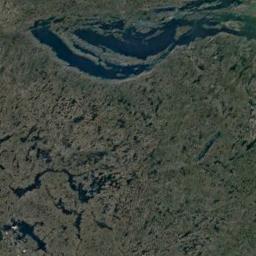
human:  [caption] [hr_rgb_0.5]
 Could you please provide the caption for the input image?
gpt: There is a large land mixed with green and brown in the river in a wetland .

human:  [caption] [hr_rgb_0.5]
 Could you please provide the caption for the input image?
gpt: Some waters of different sizes are surrounded by wetlands .

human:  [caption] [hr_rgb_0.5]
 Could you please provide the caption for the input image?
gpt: The wetland consists of green plants, Dry plants and water .

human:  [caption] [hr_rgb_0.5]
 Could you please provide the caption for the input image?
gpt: There are strips of water in this wetland .

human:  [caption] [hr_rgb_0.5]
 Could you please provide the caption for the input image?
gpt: There are many green areas and some water areas on the wetland .